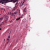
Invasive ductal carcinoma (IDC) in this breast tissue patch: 0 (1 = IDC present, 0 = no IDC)